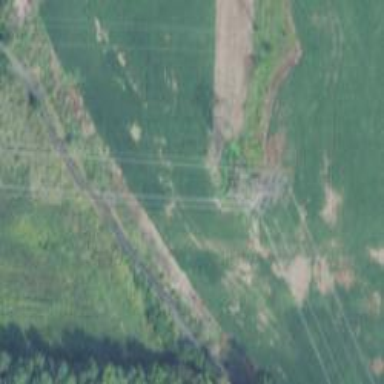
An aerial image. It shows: Lattice structure tower used for power transmission.